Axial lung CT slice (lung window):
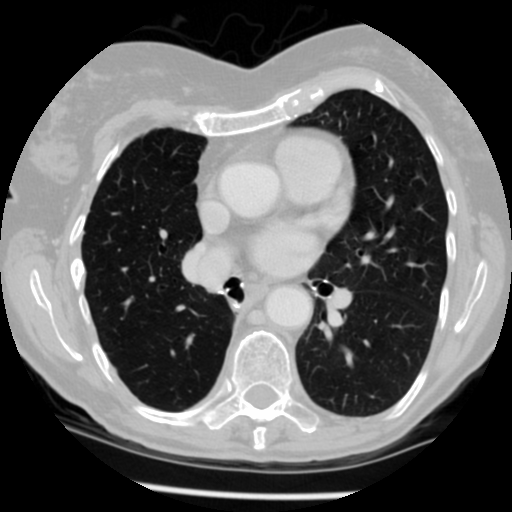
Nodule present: no